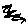
Label: zigzag